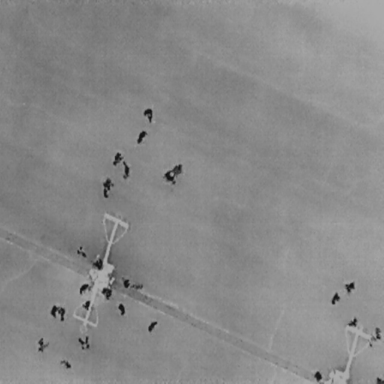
There are 26 People in the infrared image.